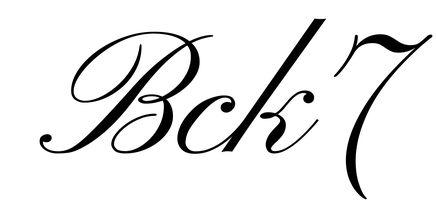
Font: PinyonScript-Regular